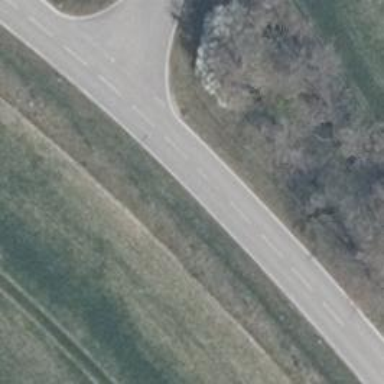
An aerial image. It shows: Asphalt road classified as tertiary.